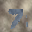
Label: 7